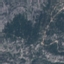
Land use / land cover class: HerbaceousVegetation